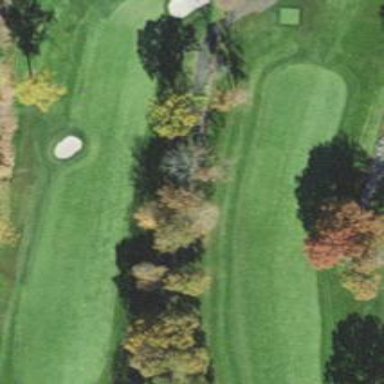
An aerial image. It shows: Golf fairway surrounded by grass.